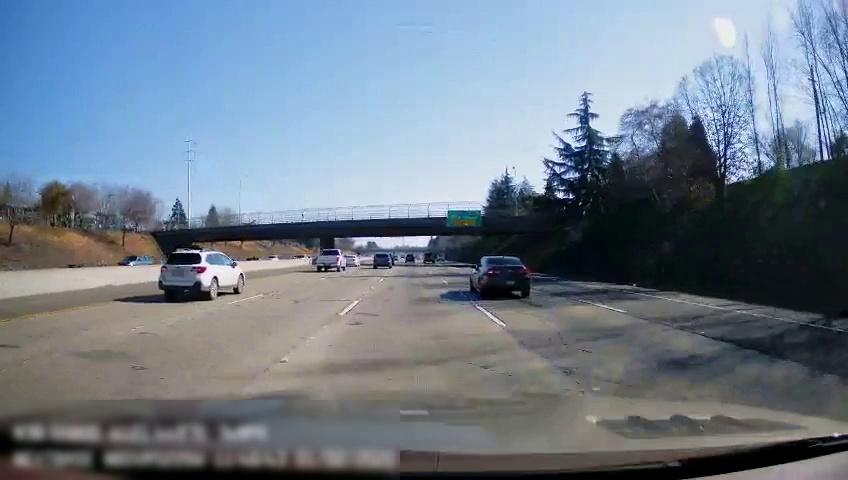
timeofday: Day
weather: Sunny
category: Drivable Space
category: Vehicles | SUV
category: Vehicles | Van
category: Vehicles | Car
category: Vehicles | SUV
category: Vehicles | SUV
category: Vehicles | SUV
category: Vehicles | Car
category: Vehicles | SUV
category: Vehicles | Other LV
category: Vehicles | Car
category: Lanes | Alternate Lane
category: Lanes | Alternate Lane
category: Lanes | Alternate Lane
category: Lanes | Alternate Lane
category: Lanes | Current Lane
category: Lanes | Alternate Lane
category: Traffic | Signs